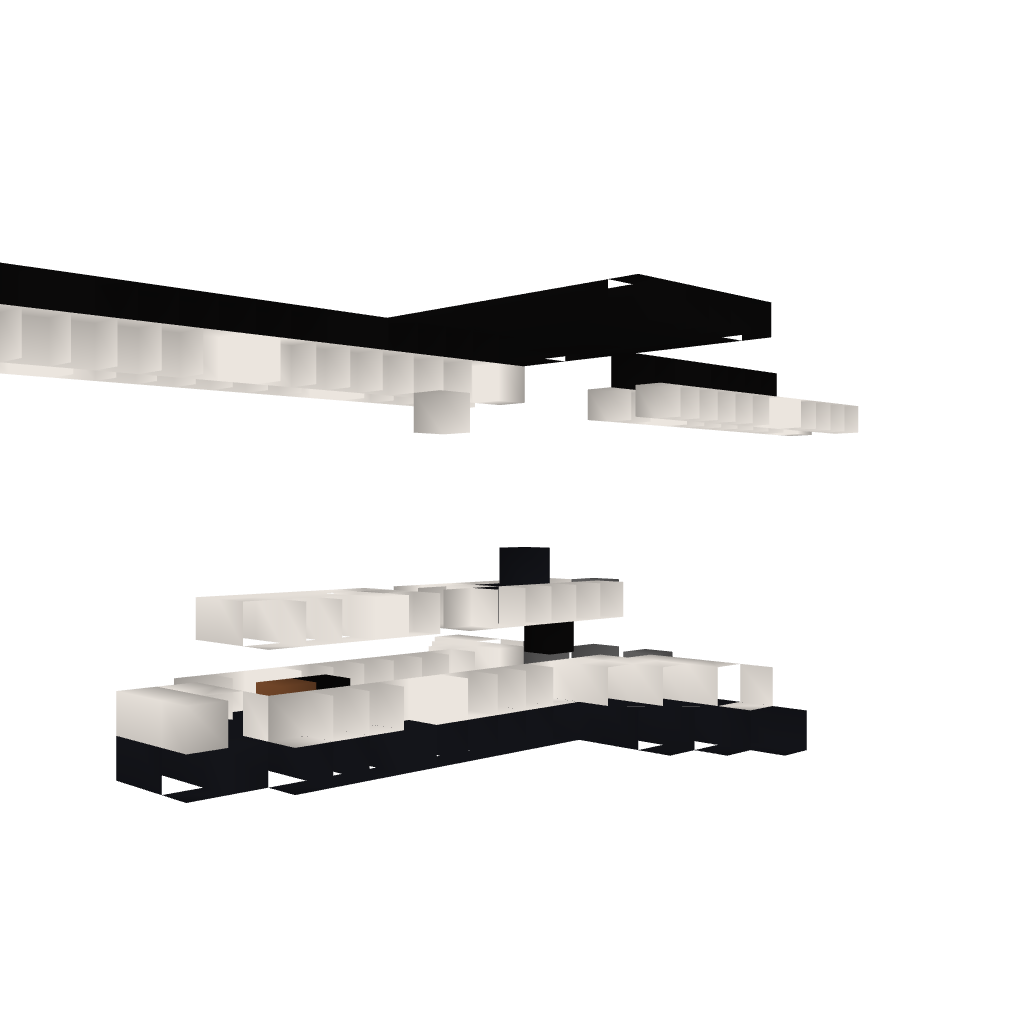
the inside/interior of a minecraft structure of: space lab